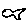
Label: fish